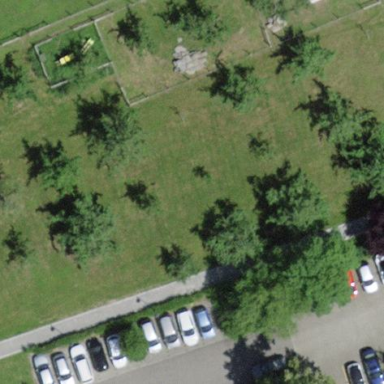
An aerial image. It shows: Orchard.